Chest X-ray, PA view. Patient: 21 years old, sex M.
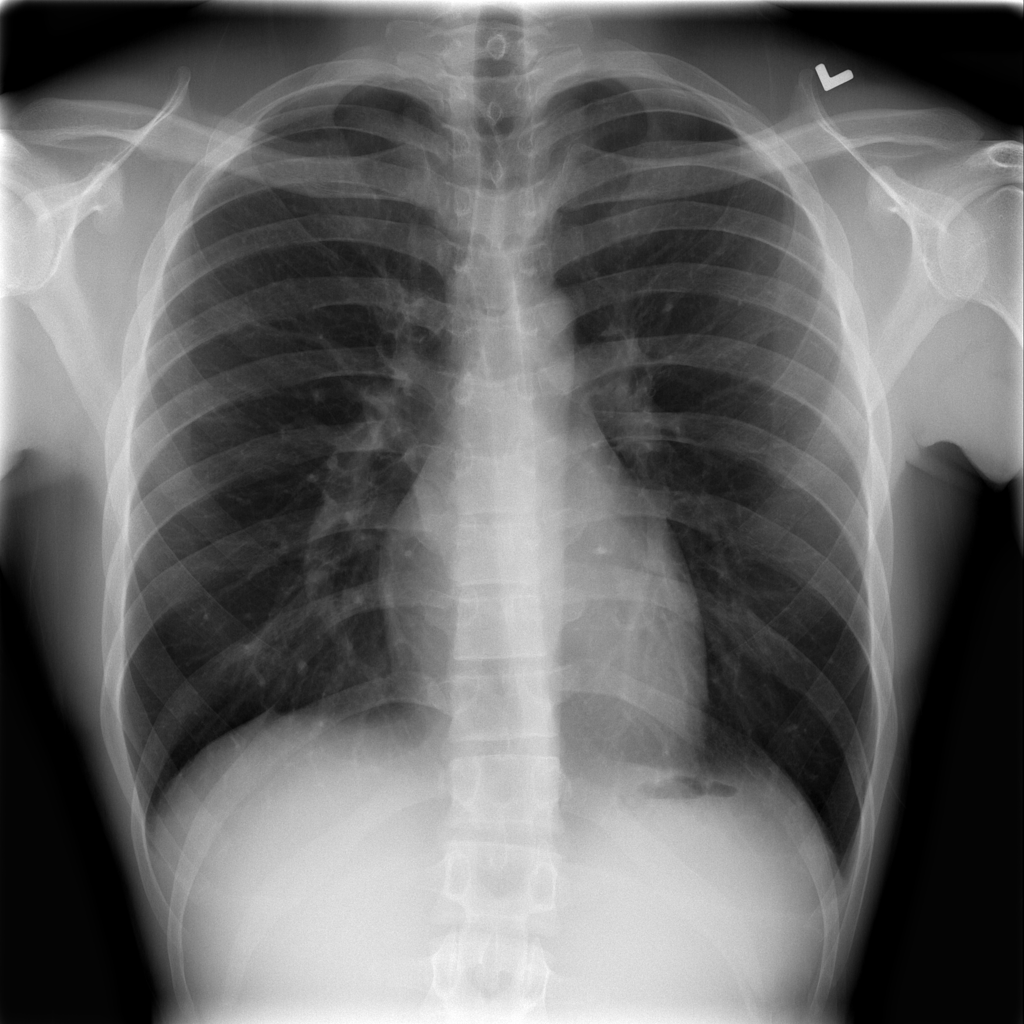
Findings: Atelectasis